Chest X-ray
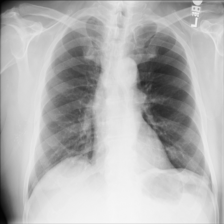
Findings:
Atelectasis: negative
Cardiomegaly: negative
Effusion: negative
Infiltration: negative
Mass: negative
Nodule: negative
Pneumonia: negative
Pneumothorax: negative
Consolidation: negative
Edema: negative
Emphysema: positive
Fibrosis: negative
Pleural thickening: negative
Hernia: negative